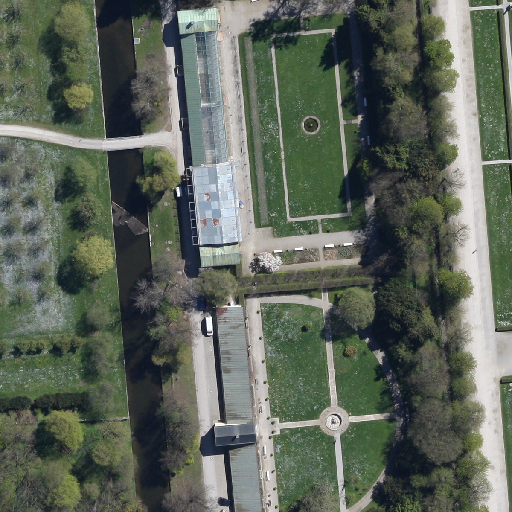
Referring expression: building along the road